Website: crate-barrel
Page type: newsletter-management
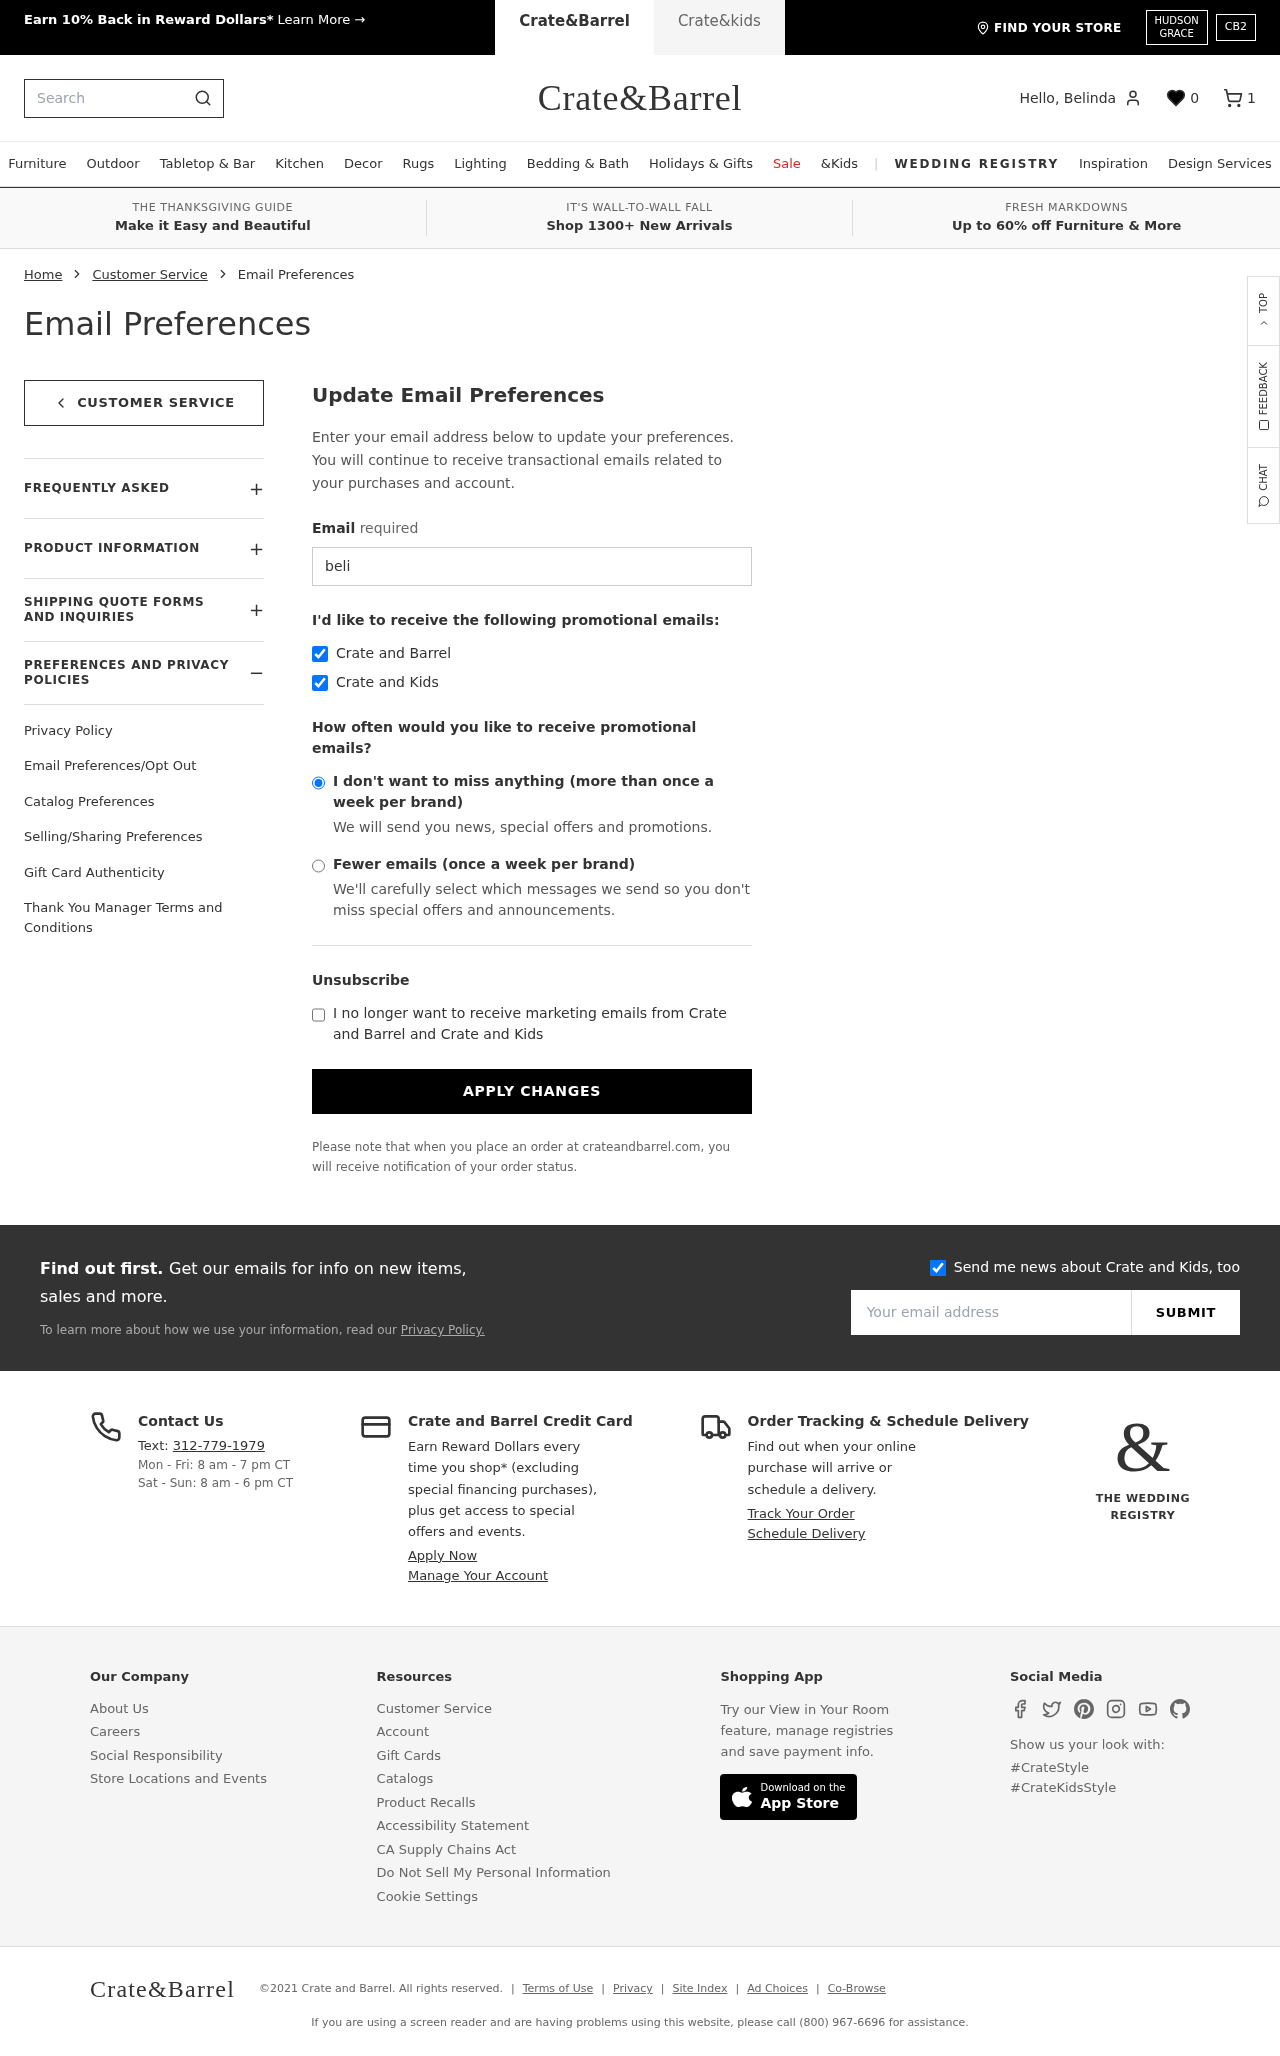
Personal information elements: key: PII_EMAIL
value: belindalynn@yahoo.com
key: PII_FIRSTNAME
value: Belinda
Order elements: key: ORDER_NUM_ITEMS
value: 1
Search elements: key: HEADER_SEARCH
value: Search
Other elements: key: FAVORITES_COUNT
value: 0